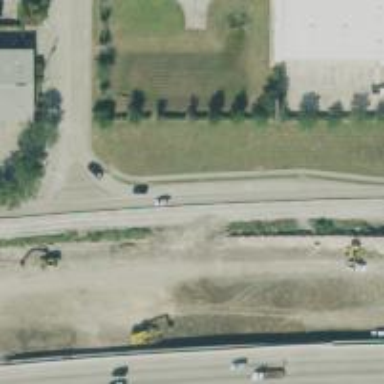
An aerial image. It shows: Secondary road with frontage road alongside.